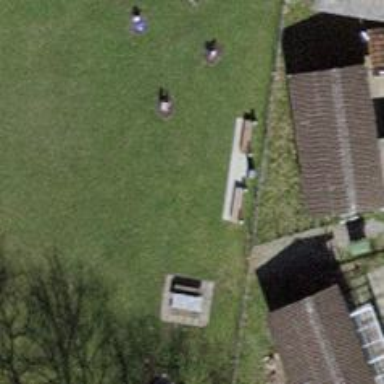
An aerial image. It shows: Brown bench.